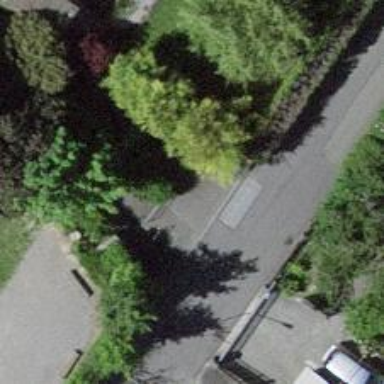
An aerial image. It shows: Cycle barrier.